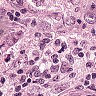
Metastatic tissue present: yes